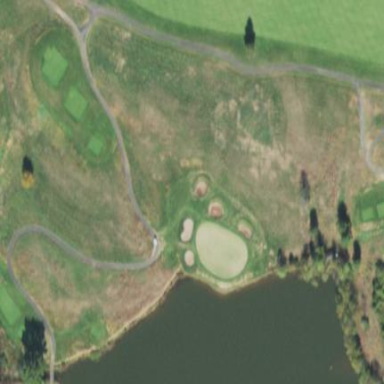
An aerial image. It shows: Rough area on grassy golf course.